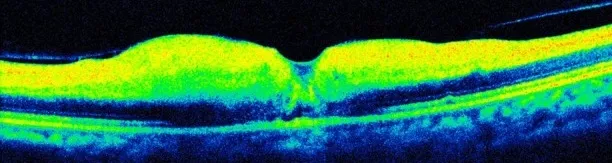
Macular OCT shows thickening of the internal retinal layers due to edema and ischemia.
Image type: ophthalmic_imaging (oct)